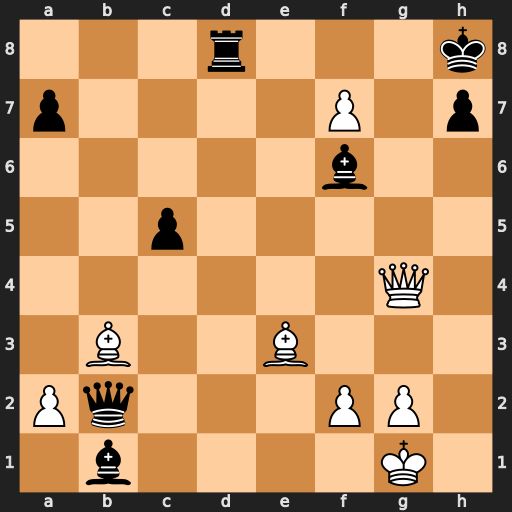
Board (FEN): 3r3k/p4P1p/5b2/2p5/6Q1/1B2B3/Pq3PP1/1b4K1
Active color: w
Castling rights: -
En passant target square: -
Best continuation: Qg8+ Rxg8 fxg8=Q#